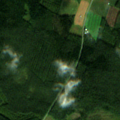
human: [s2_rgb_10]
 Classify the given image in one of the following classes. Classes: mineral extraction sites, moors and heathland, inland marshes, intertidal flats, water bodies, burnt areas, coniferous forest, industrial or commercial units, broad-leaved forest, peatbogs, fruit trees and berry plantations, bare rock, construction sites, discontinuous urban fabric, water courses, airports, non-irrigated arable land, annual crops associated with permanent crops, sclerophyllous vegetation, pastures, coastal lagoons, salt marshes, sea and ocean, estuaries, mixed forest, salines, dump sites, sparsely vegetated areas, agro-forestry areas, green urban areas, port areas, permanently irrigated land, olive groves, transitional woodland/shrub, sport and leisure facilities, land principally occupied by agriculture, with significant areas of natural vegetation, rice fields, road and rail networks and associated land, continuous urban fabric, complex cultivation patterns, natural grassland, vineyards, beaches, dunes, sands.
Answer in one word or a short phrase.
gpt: non-irrigated arable land, coniferous forest, mixed forest